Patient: sex M, age 29
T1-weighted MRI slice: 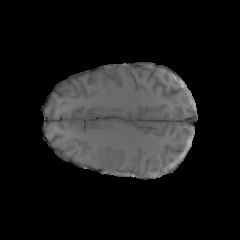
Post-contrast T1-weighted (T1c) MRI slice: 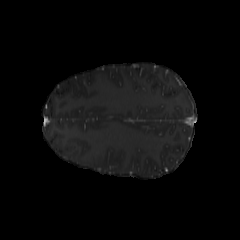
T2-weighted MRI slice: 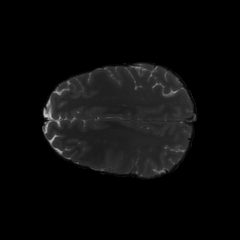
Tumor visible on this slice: no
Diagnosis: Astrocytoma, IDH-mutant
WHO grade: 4